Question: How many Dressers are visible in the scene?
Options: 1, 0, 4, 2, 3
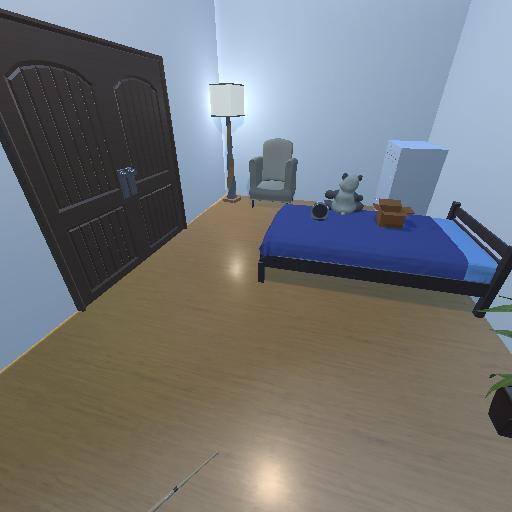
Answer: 1